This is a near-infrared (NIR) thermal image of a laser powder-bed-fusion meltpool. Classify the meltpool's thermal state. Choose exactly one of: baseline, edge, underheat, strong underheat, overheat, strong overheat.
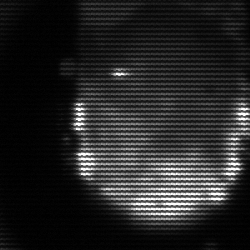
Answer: baseline